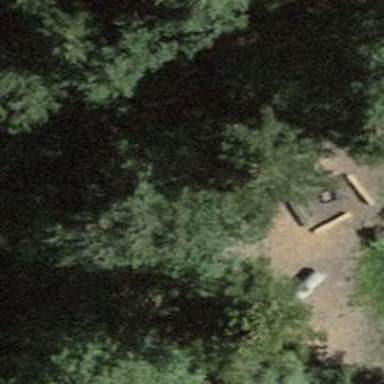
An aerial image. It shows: Picnic site popular for tourists.